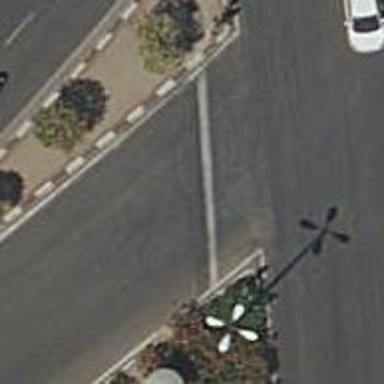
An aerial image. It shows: Road with traffic signals.